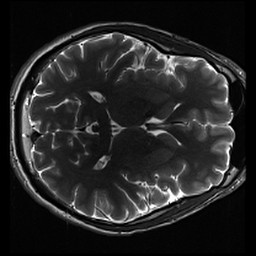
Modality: inplaneT2
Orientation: axial